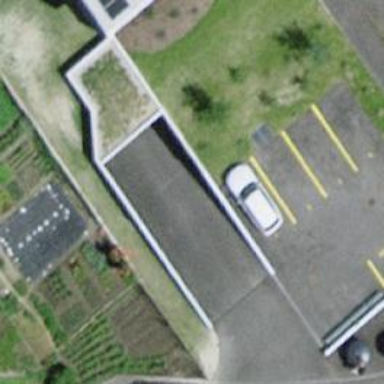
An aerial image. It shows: Parking area.